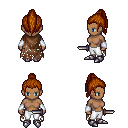
a pixel art fantasy rpg character, female body template, human, dark skin, brown tattered cape, white pants, brunette long topknot hairstyle, white cloth bracers, metal boots, dagger, four views (front, back, left, right), 2x2 character sprite sheet, small pixel art, hard edges, no anti-aliasing